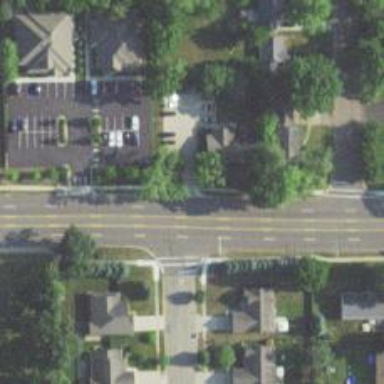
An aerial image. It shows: Unmarked crossing on the road.